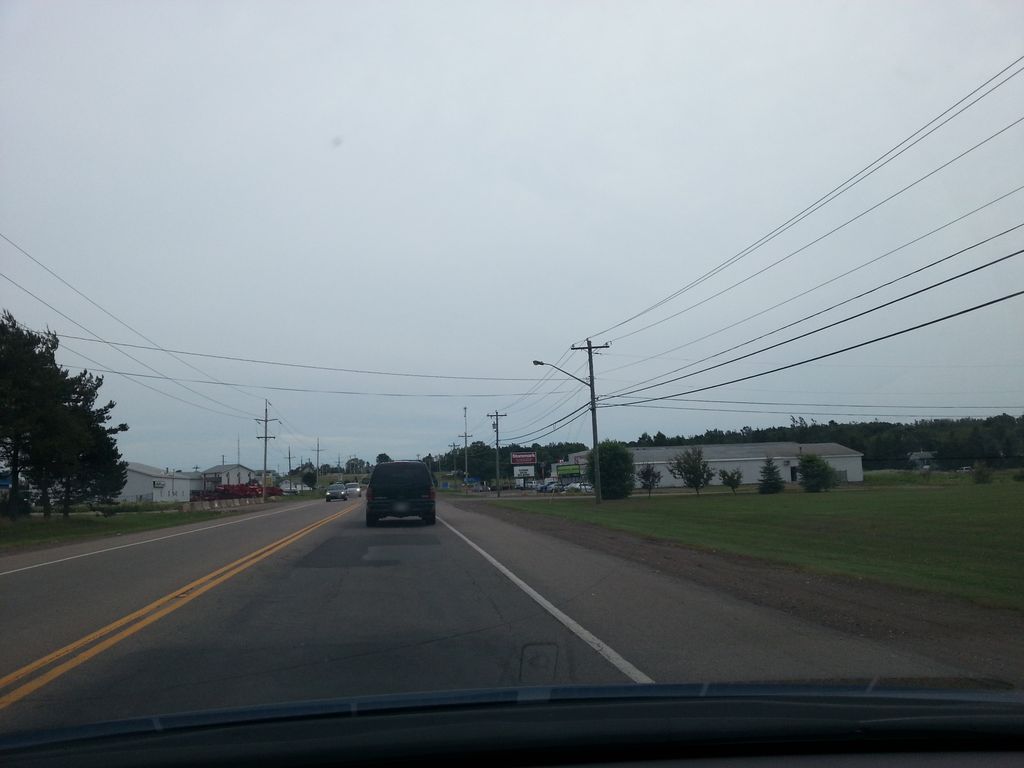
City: charlottetown